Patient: sex M, age 60
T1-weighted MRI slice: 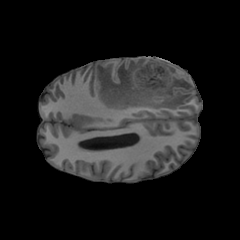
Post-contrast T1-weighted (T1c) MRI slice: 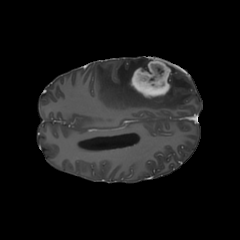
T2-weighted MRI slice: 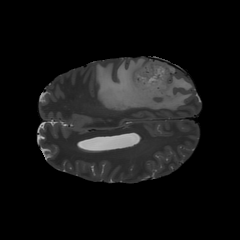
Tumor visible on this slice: yes
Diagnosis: Glioblastoma, IDH-wildtype
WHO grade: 4